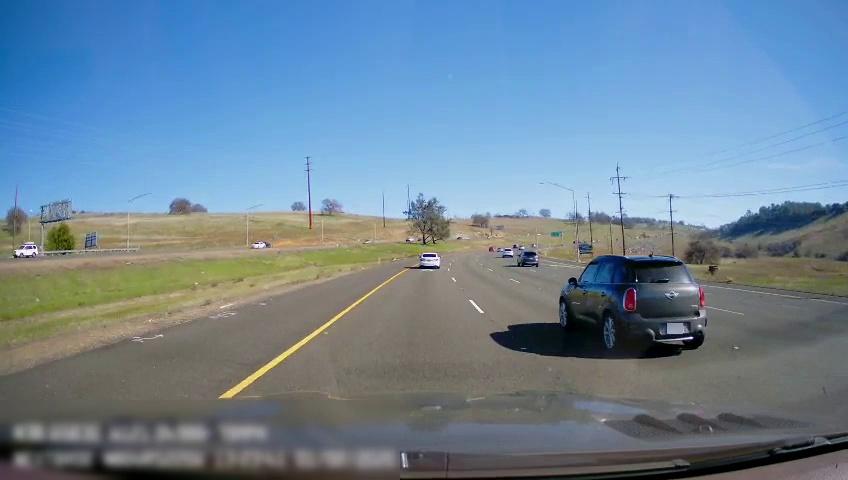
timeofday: Day
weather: Sunny
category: Drivable Space
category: Drivable Space
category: Vehicles | SUV
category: Vehicles | Car
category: Vehicles | SUV
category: Vehicles | Car
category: Vehicles | Car
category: Vehicles | SUV
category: Lanes | Current Lane
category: Lanes | Current Lane
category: Lanes | Alternate Lane
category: Lanes | Alternate Lane
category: Lanes | Alternate Lane